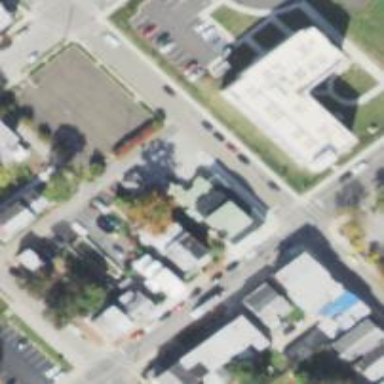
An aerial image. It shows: Clinic.